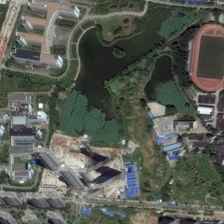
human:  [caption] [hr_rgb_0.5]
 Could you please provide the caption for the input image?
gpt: many buildings and green trees are in a school with a playground and two ponds .

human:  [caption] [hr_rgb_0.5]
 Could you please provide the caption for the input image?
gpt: many buildings and green trees are in a school with a playground and two ponds .

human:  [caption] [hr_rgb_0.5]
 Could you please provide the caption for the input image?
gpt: many buildings and green trees are in a school with a playground and two ponds .

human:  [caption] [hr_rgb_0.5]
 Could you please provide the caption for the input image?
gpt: many buildings and green trees are in a school with a playground and two ponds .

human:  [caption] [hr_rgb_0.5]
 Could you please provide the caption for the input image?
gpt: many buildings and green trees are in a school with a playground and two ponds .